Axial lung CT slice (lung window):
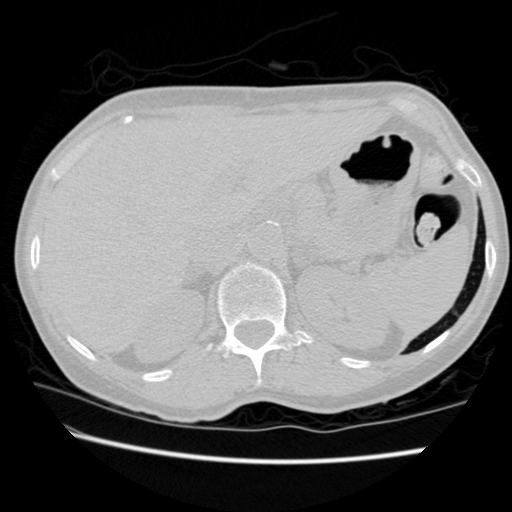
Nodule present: no